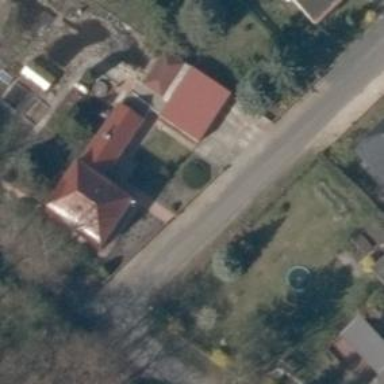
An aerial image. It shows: Residential building.